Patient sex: M
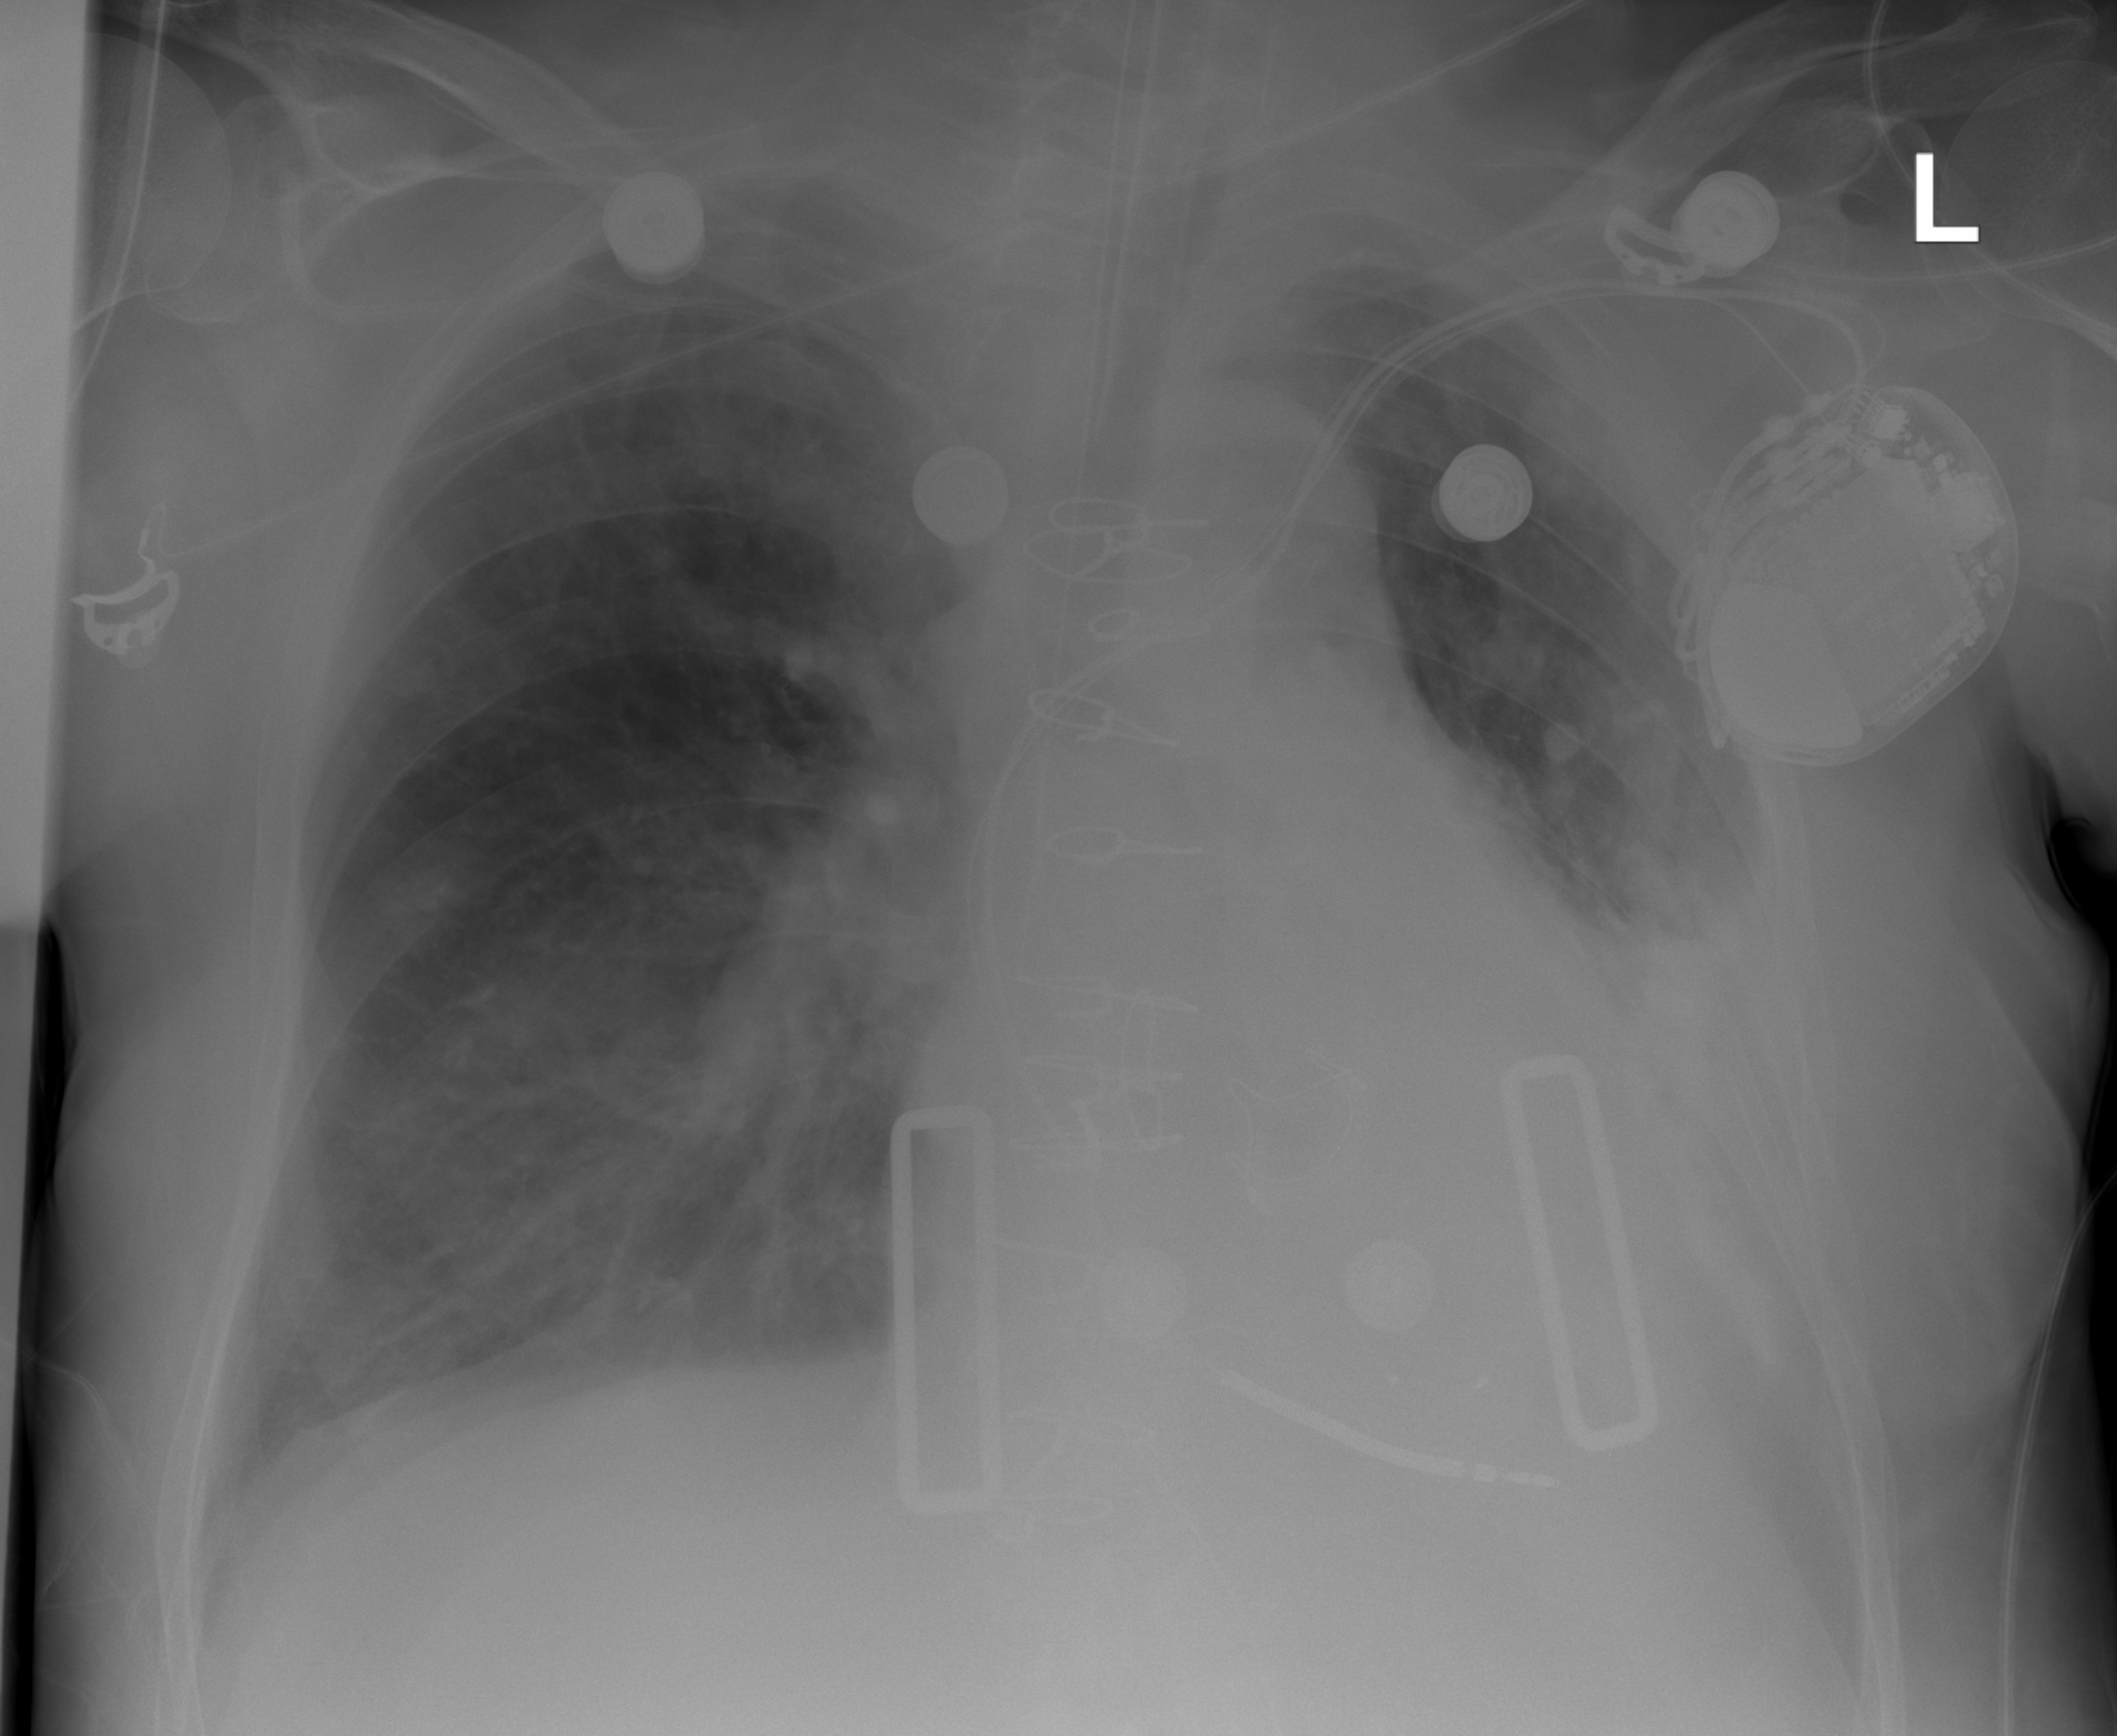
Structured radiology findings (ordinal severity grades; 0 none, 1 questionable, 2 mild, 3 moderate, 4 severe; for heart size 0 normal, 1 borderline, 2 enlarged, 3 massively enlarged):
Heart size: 2
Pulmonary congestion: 2
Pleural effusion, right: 0
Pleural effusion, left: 2
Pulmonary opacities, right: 1
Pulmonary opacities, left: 2
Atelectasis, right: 1
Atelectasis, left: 3